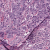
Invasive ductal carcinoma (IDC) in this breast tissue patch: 1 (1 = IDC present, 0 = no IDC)